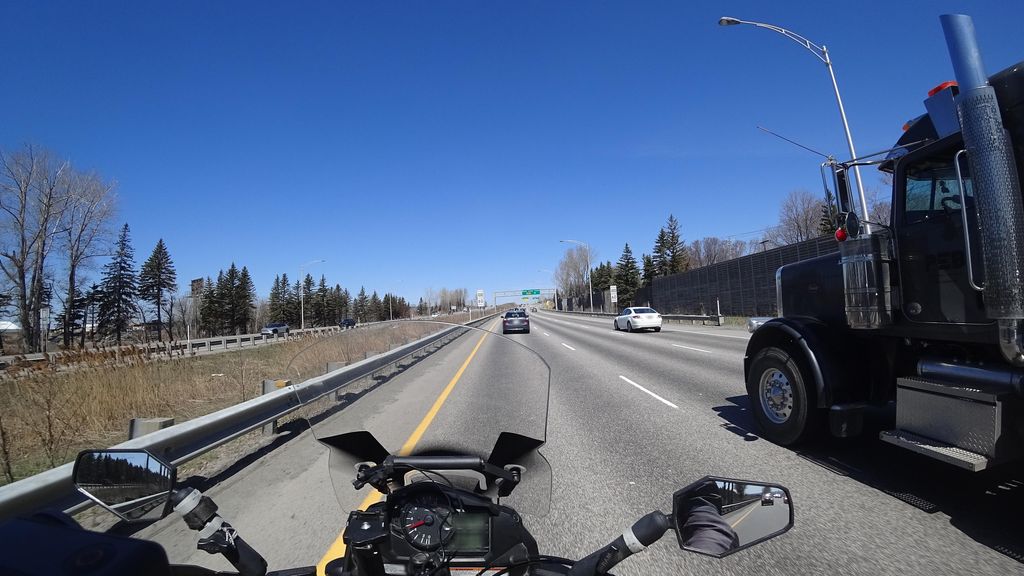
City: quebec_city